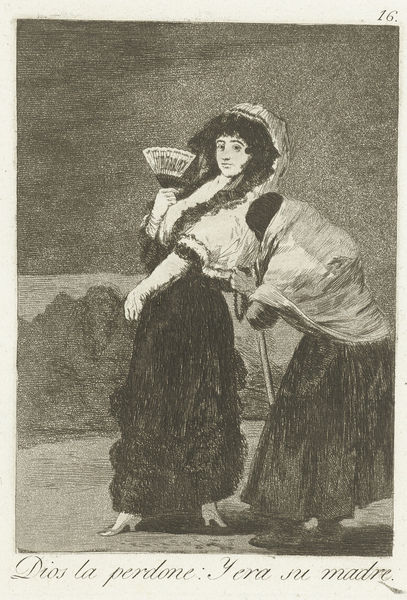
Titel: God vergeve haar: en het was haar moeder
Künstler: Francisco José de Goya y Lucientes
Standort: Amsterdam
Institution: Rijksmuseum
Schlagwörter: fächer, spanien, radierung, gier, rosenkranz, armut, rosenkranz#vergebung